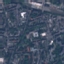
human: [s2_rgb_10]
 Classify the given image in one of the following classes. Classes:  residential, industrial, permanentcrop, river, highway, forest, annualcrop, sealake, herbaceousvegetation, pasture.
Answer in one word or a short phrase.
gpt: Residential